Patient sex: M
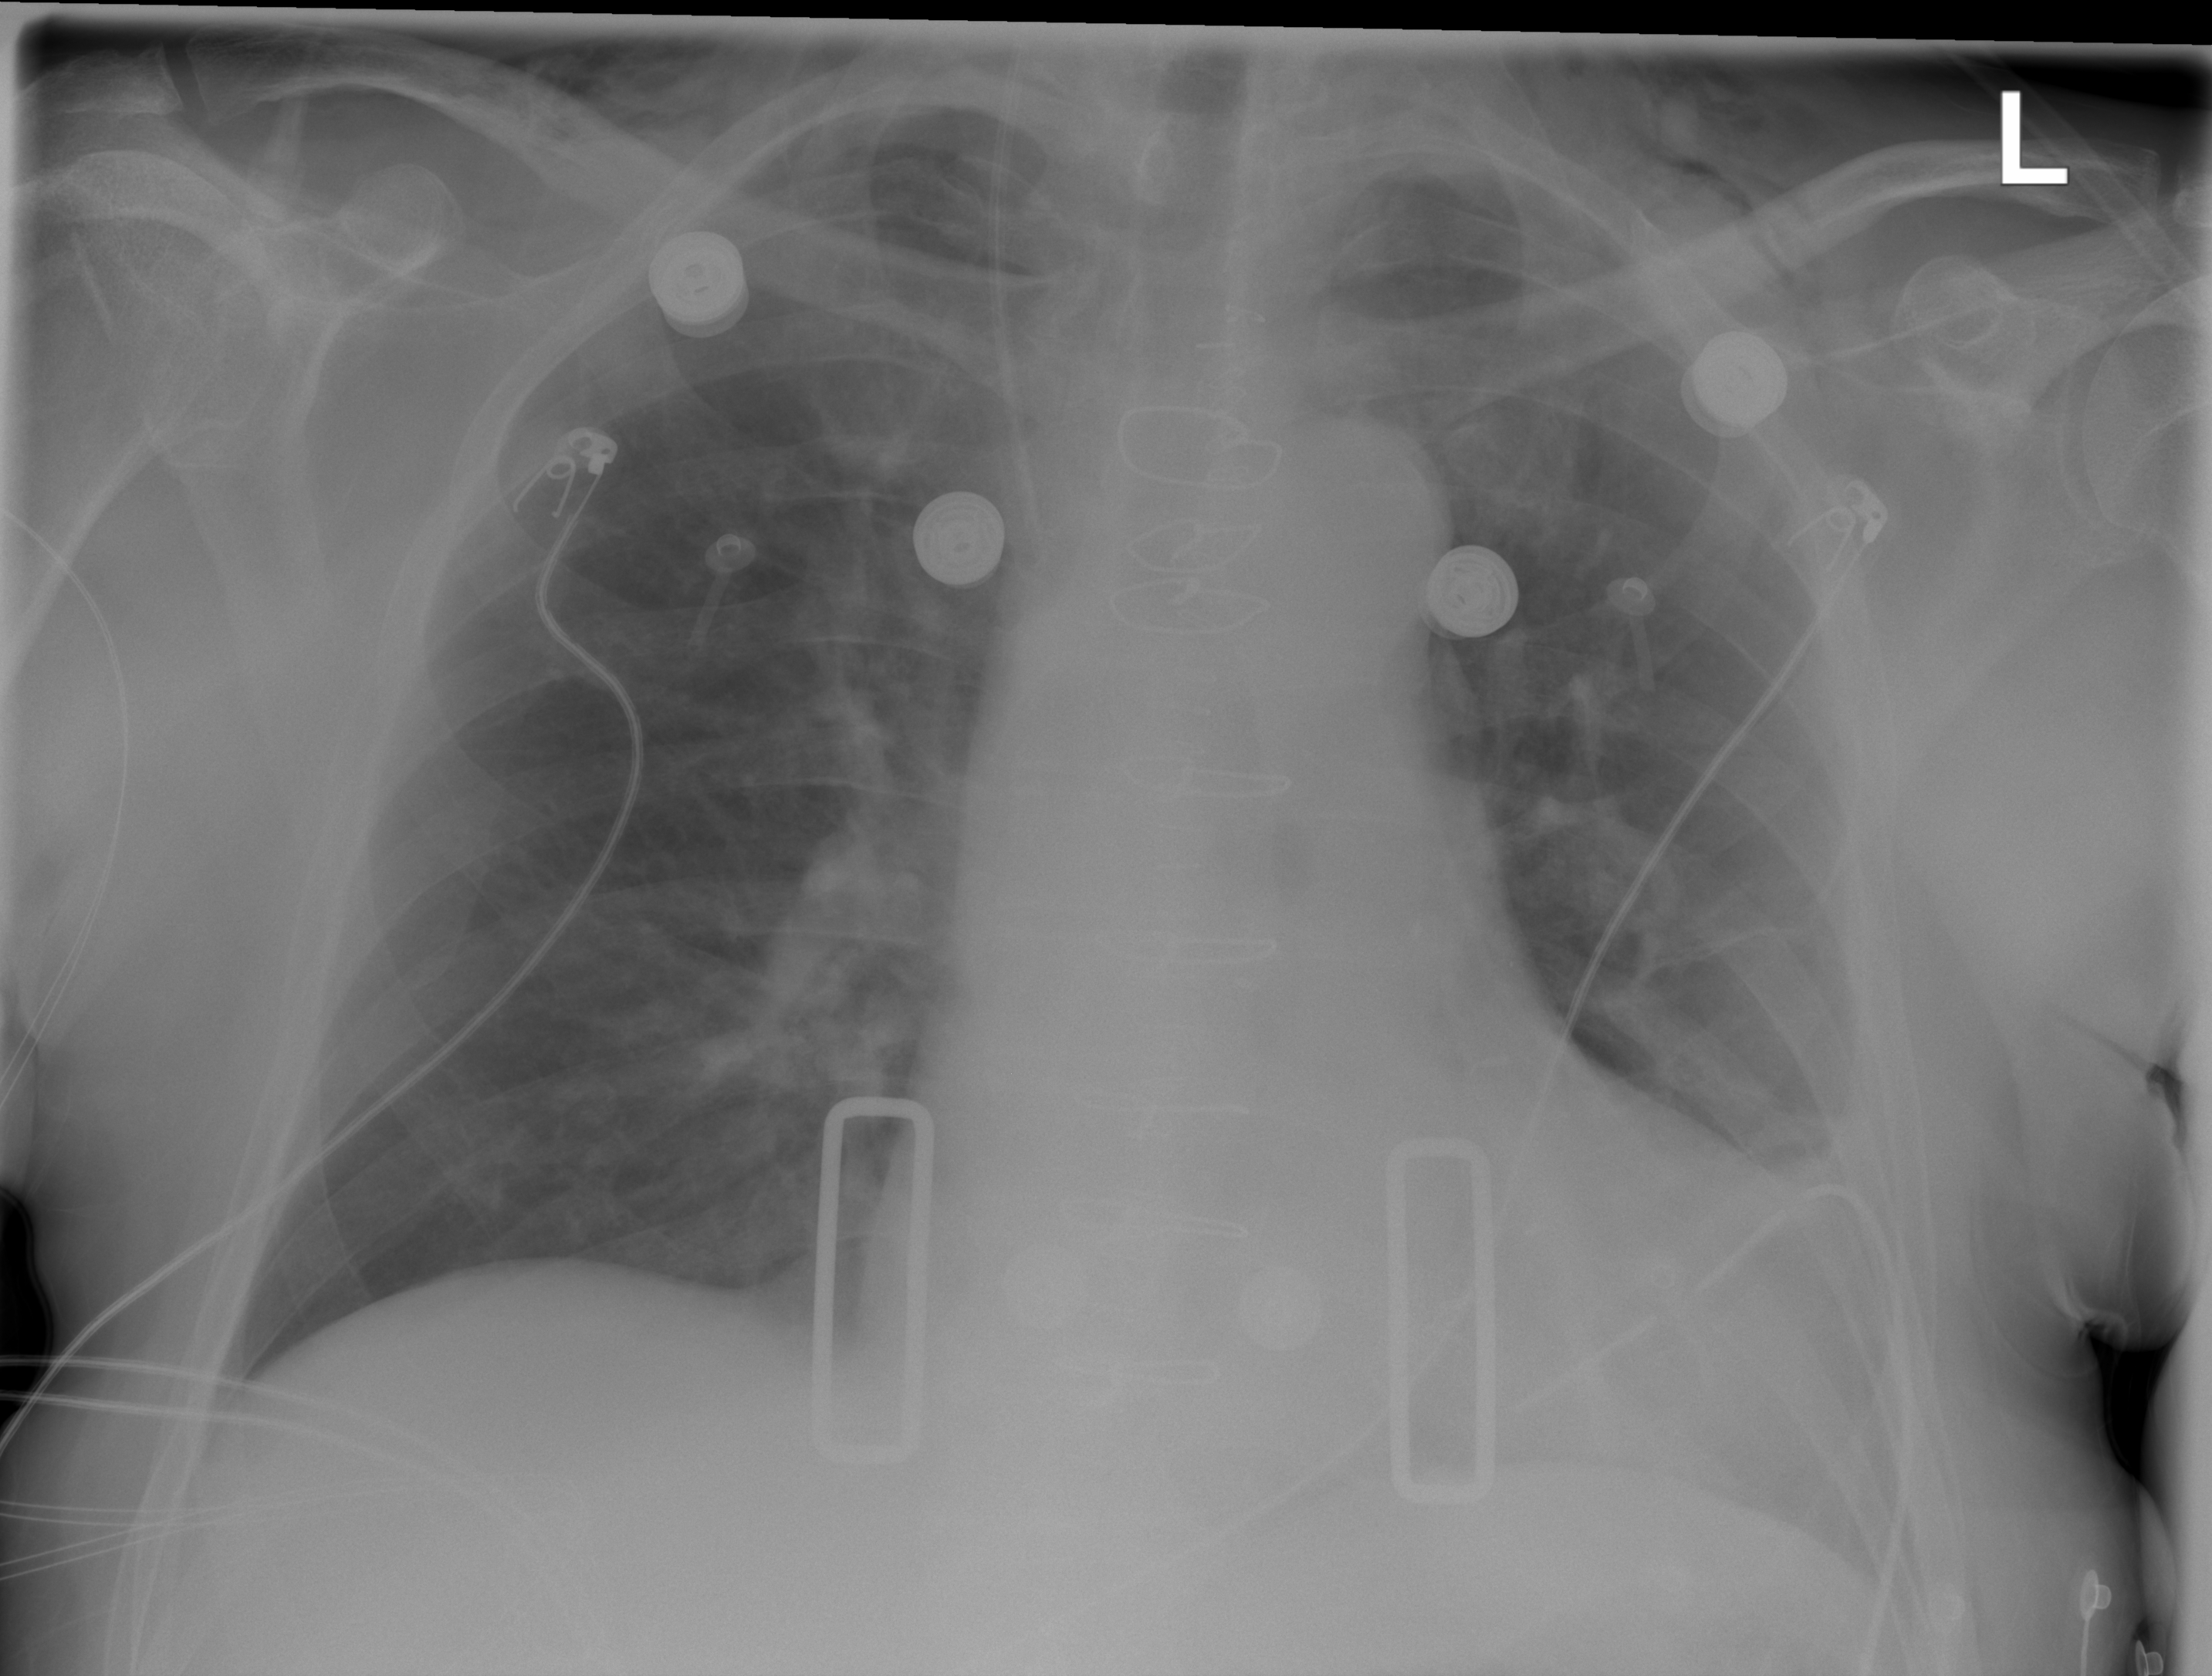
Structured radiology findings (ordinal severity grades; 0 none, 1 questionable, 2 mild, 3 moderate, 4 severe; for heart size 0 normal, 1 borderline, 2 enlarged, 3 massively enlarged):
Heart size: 2
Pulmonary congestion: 0
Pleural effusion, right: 0
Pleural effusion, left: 2
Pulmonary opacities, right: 0
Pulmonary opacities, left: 0
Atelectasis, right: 0
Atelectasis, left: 2